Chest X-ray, PA view. Patient: 51 years old, sex F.
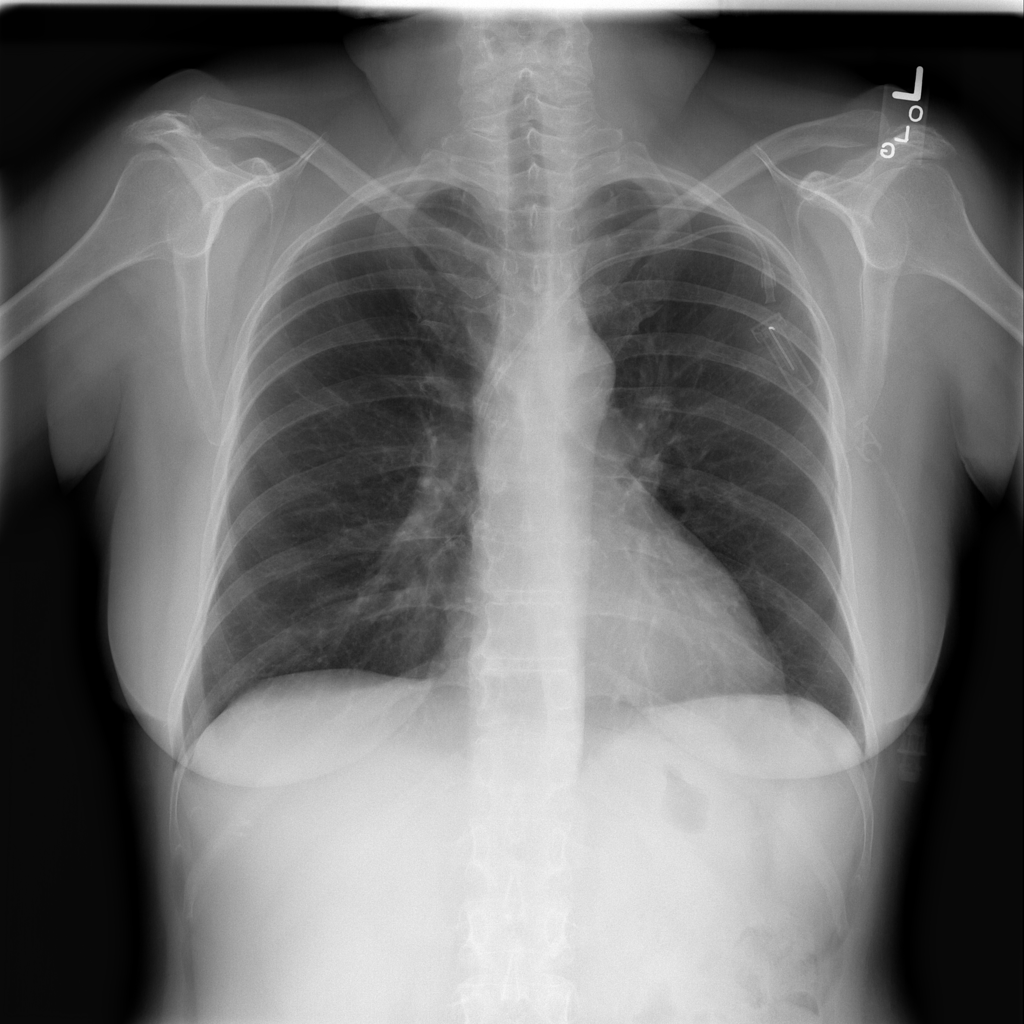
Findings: No Finding